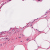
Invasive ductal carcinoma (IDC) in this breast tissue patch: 0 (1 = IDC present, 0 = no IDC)